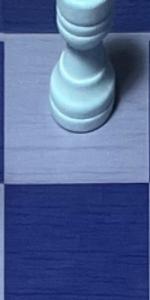
Label: Empty